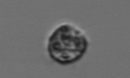
Label: coccolithophorid